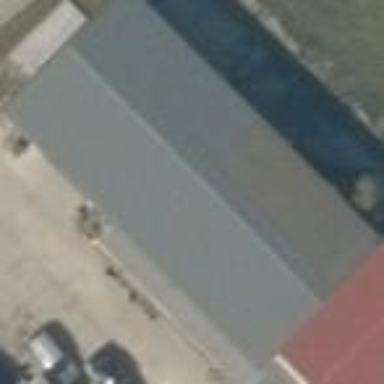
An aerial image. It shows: Commercial building.